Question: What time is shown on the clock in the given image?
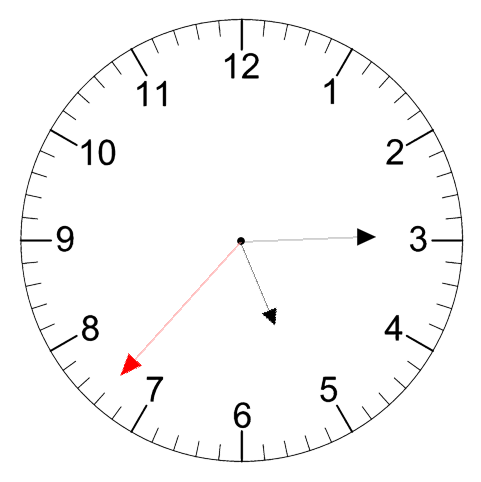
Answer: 05:14:37